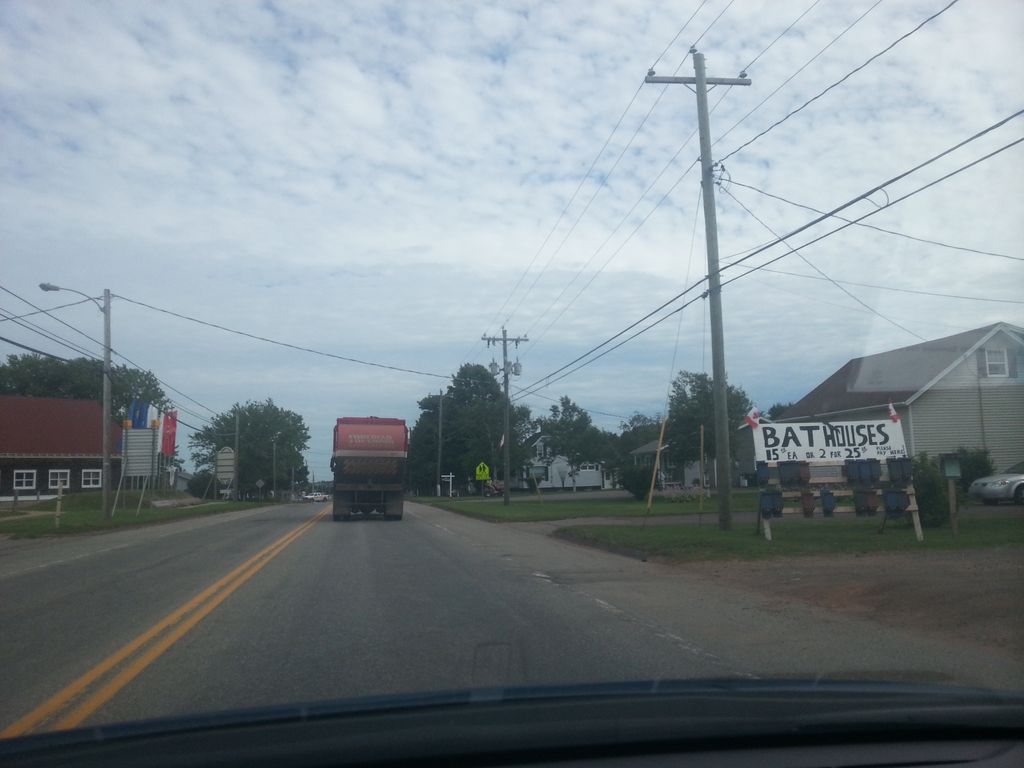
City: charlottetown